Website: bh-photo
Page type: customer-info-address
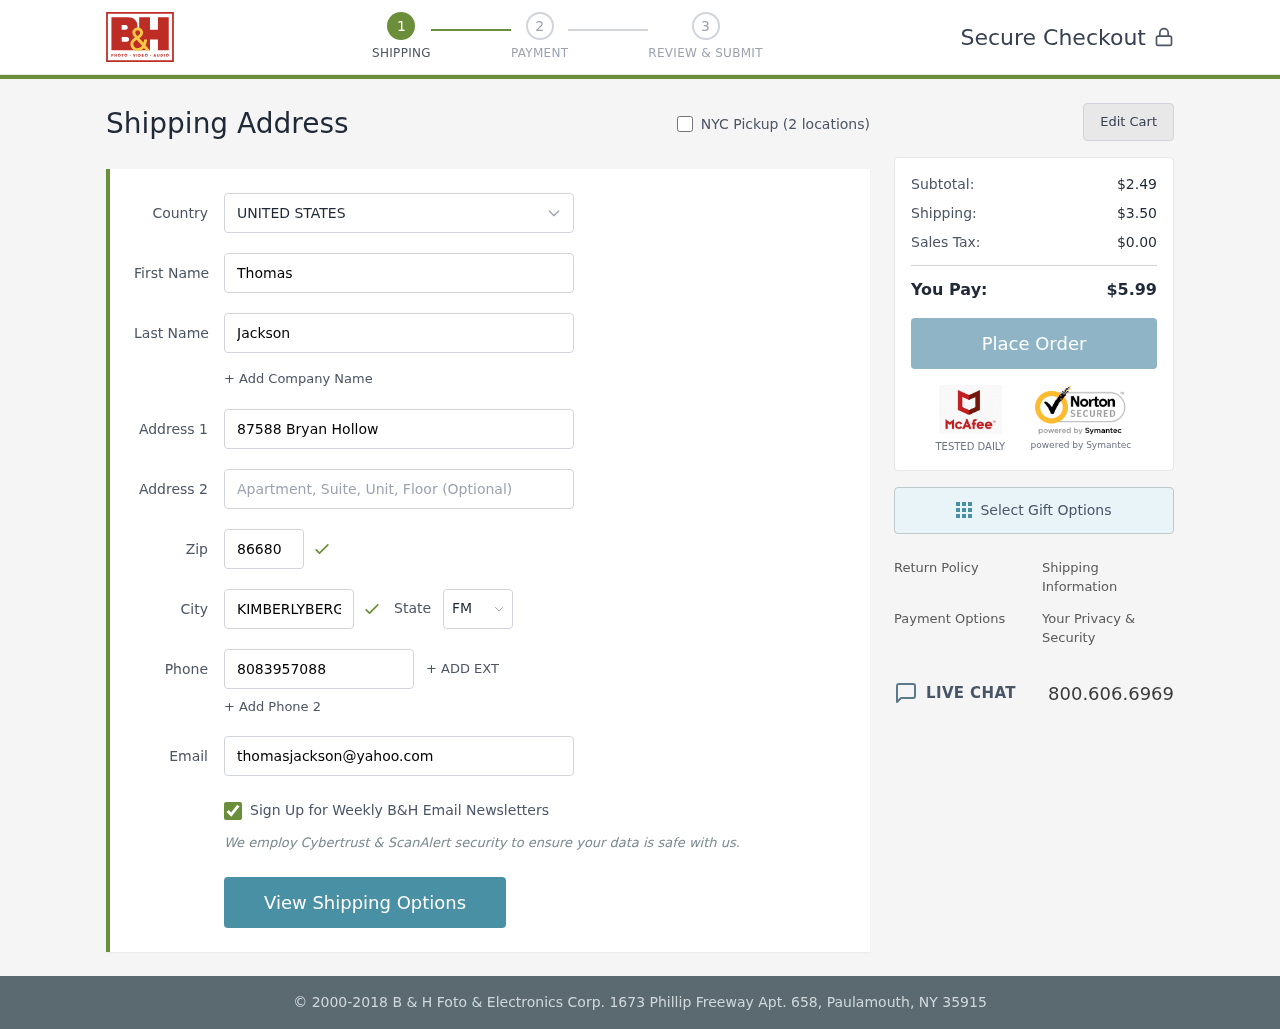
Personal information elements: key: PII_CITY
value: Kimberlyberg
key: PII_COUNTRY
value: United States
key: PII_EMAIL
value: thomasjackson@yahoo.com
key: PII_FIRSTNAME
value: Thomas
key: PII_LASTNAME
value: Jackson
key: PII_PHONE
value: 8083957088
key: PII_POSTCODE
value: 86680
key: PII_STATE_ABBR
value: FM
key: PII_STREET
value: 87588 Bryan Hollow
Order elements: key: ORDER_SUBTOTAL
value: $2.49
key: ORDER_SHIPPING_COST
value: $3.50
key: ORDER_TAX
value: $0.00
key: ORDER_TOTAL
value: $5.99